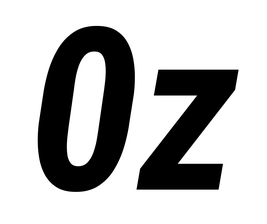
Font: Roboto-Italic_Condensed_Bold_Italic